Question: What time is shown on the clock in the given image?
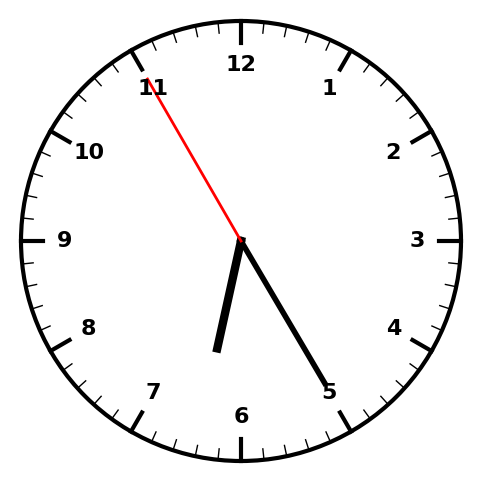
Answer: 06:24:55